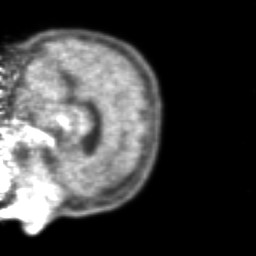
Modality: PET
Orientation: sagittal
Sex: female
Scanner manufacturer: ge